Question: The issue i am having is if I open a modal followed by changing the body to different form via '$.ajax'.

Basicly the 'DeleteTaskObjectiveModal' calls the 'EditTaskModal' which brings up a form in the '#MainModal'. Every form input is broken, on text I cannot enter anything and the '<select>''s are the same as in the image.
It also slows down the right mouse click for some reason.
'''
function DeleteTaskObjectiveModal(parent_url, delete_url, label, question){
$('#MainModal').modal('hide');
$('#DeletionLabel').html(label);
$('#DeletionQuestion').html(question);
$('#DeletionButton').attr('onclick', 'AjaxDelete("'+delete_url+'"); $("#MainModal").modal("hide"); EditTaskModal("'+parent_url+'");');
$('#DeletionModal').modal('show');
$('#DeletionModal').unbind('click').on('click', '.DeletionClose', function(e) {
e.preventDefault();
EditTaskModal(parent_url);
});
}
function EditTaskModal(edit_url){
$.ajax({
url: edit_url
}).done(function(value) {
$('#MainModalLabel').html('Edit Task');
$('#MainModalBody').html(value);
$('#MainModal').modal('show');
$('.MainModalClose').attr('onclick', '$("#MainModal").modal("hide"); ContentAjax("{{ URL::to("TaskList") }}");');
});
}
'''
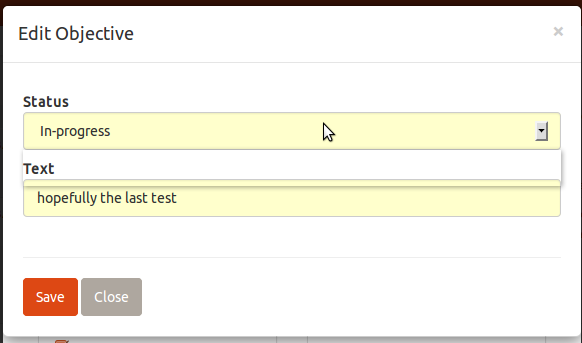
Answer: The fix for this problem is to make sure that all modals are closed before opening another one.